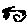
Label: zigzag